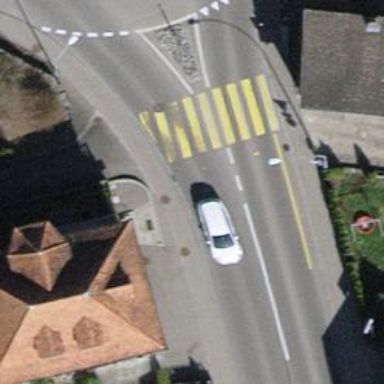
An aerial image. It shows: Kerb serving as barrier.